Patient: sex M, age 58
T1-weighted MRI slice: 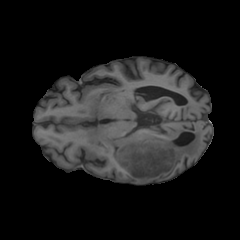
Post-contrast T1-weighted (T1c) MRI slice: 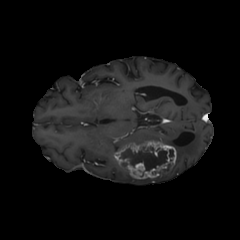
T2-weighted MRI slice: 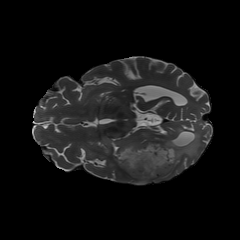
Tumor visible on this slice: yes
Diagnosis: Glioblastoma, IDH-wildtype
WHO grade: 4